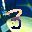
Label: 3